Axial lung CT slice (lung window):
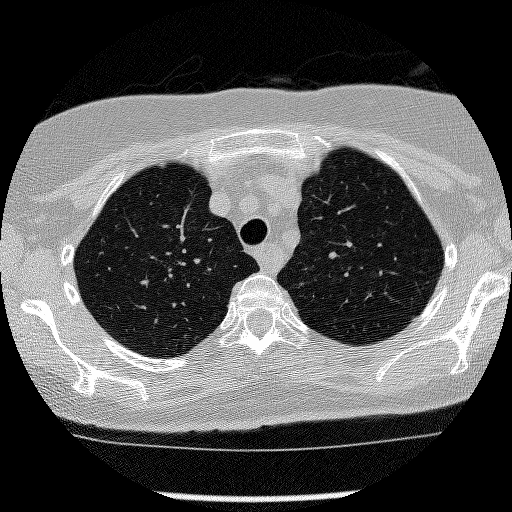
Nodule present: no